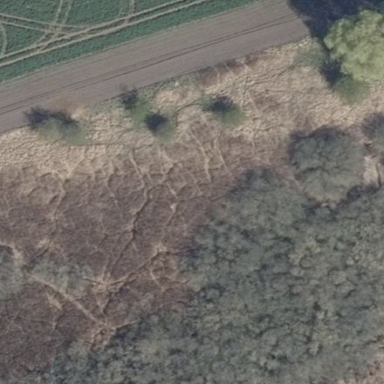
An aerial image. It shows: Patch of scrub vegetation.